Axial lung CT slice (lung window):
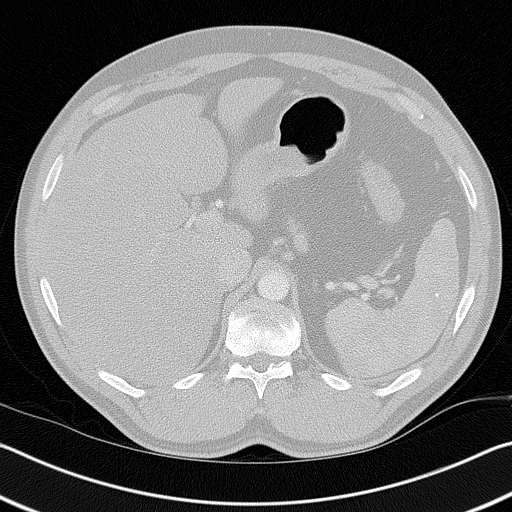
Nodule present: no